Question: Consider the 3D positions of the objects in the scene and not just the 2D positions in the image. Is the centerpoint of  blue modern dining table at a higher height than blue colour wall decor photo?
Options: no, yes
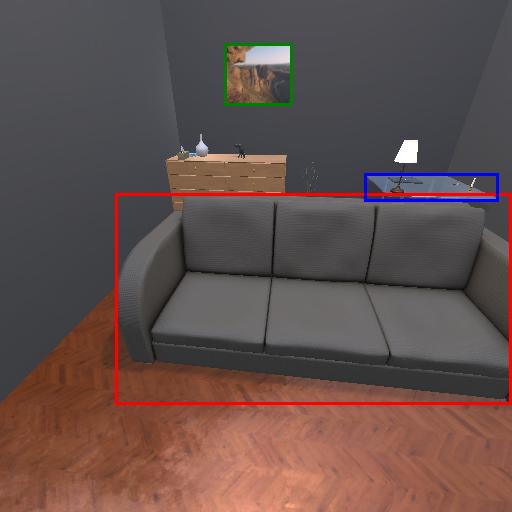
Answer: no